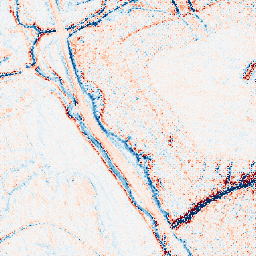
Category: multiscale
Decomposition family: dog_multiscale
Decomposition parameters: sigma_ratio: 1.4
n_scales: 5
base_sigma: 0.5
Upsampling method: regularized
Upsampling parameters: scale: 2
lambda_reg: 0.1
Upsampling scale: 2